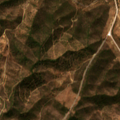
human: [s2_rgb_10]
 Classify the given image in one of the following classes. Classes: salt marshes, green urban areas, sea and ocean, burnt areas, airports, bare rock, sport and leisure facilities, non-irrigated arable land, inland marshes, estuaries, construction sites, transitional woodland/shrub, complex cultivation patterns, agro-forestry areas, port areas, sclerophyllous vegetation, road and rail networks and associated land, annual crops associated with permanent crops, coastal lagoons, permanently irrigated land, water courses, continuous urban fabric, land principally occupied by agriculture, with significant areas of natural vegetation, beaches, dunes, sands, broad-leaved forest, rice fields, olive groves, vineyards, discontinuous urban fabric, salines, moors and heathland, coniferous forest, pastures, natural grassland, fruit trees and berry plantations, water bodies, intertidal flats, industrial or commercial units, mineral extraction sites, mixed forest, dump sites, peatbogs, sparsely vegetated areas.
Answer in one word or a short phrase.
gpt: broad-leaved forest, sclerophyllous vegetation, transitional woodland/shrub